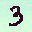
Label: 3